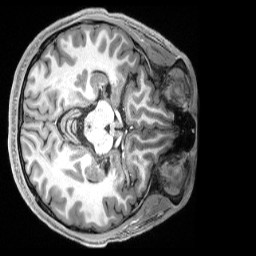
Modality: T1w
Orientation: axial
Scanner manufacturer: siemens
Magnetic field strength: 3 T
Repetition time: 2.5 s
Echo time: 0.00231 s